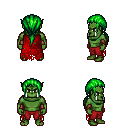
a pixel art fantasy rpg character, male body template, orc, green skin, red tattered cape, red pants, green ponytail hairstyle, leather bracers, four views (front, back, left, right), 2x2 character sprite sheet, small pixel art, hard edges, no anti-aliasing